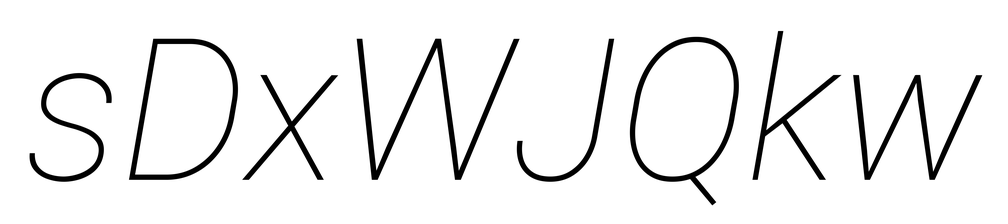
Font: Roboto-Italic_Thin_Italic